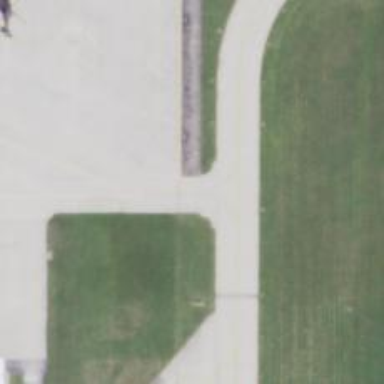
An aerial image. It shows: View of taxiway at the airport.